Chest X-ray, AP view. Patient: 58 years old, sex M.
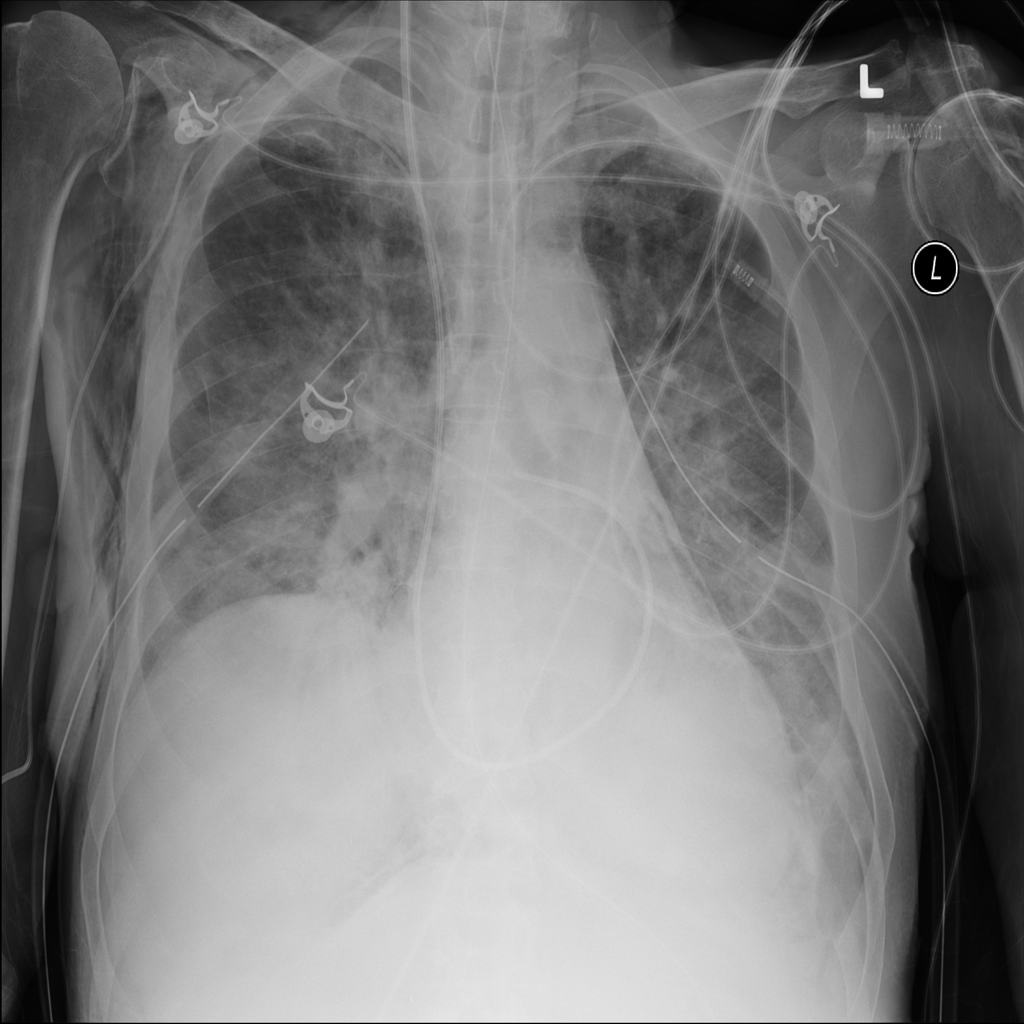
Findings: Edema, Emphysema, Infiltration, Pneumonia